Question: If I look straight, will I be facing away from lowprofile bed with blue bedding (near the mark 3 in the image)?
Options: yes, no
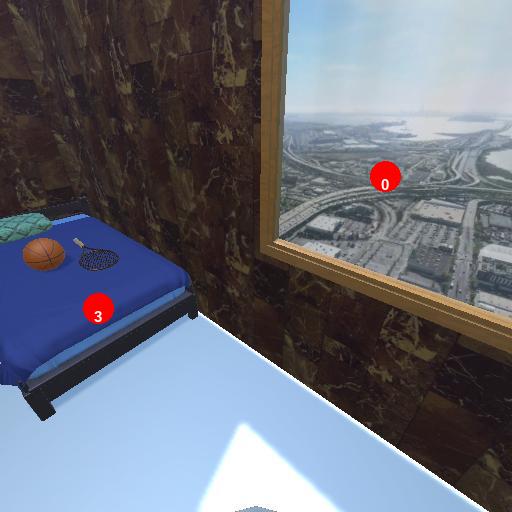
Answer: yes